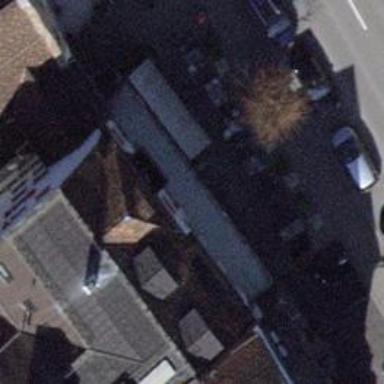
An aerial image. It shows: Cafe.